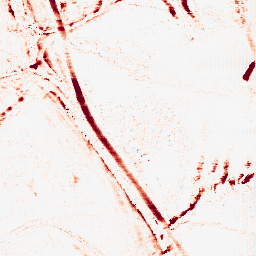
Category: morphological
Decomposition family: morphological_ellipse
Decomposition parameters: operation: opening
width: 5
height: 10
Upsampling method: fft_zeropad
Upsampling parameters: scale: 4
Upsampling scale: 4